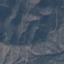
Land use / land cover class: HerbaceousVegetation